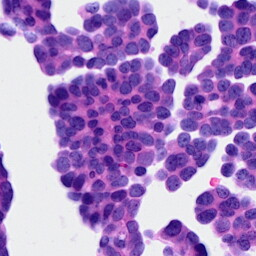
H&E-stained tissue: Ovarian